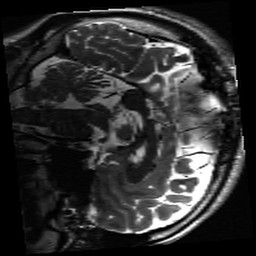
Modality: inplaneT2
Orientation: sagittal